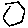
Label: hexagon